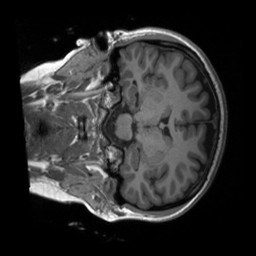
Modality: T1w
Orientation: coronal
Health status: healthy
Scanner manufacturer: siemens
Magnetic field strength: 3 T
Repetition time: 1.9 s
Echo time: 0.00232 s